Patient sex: M
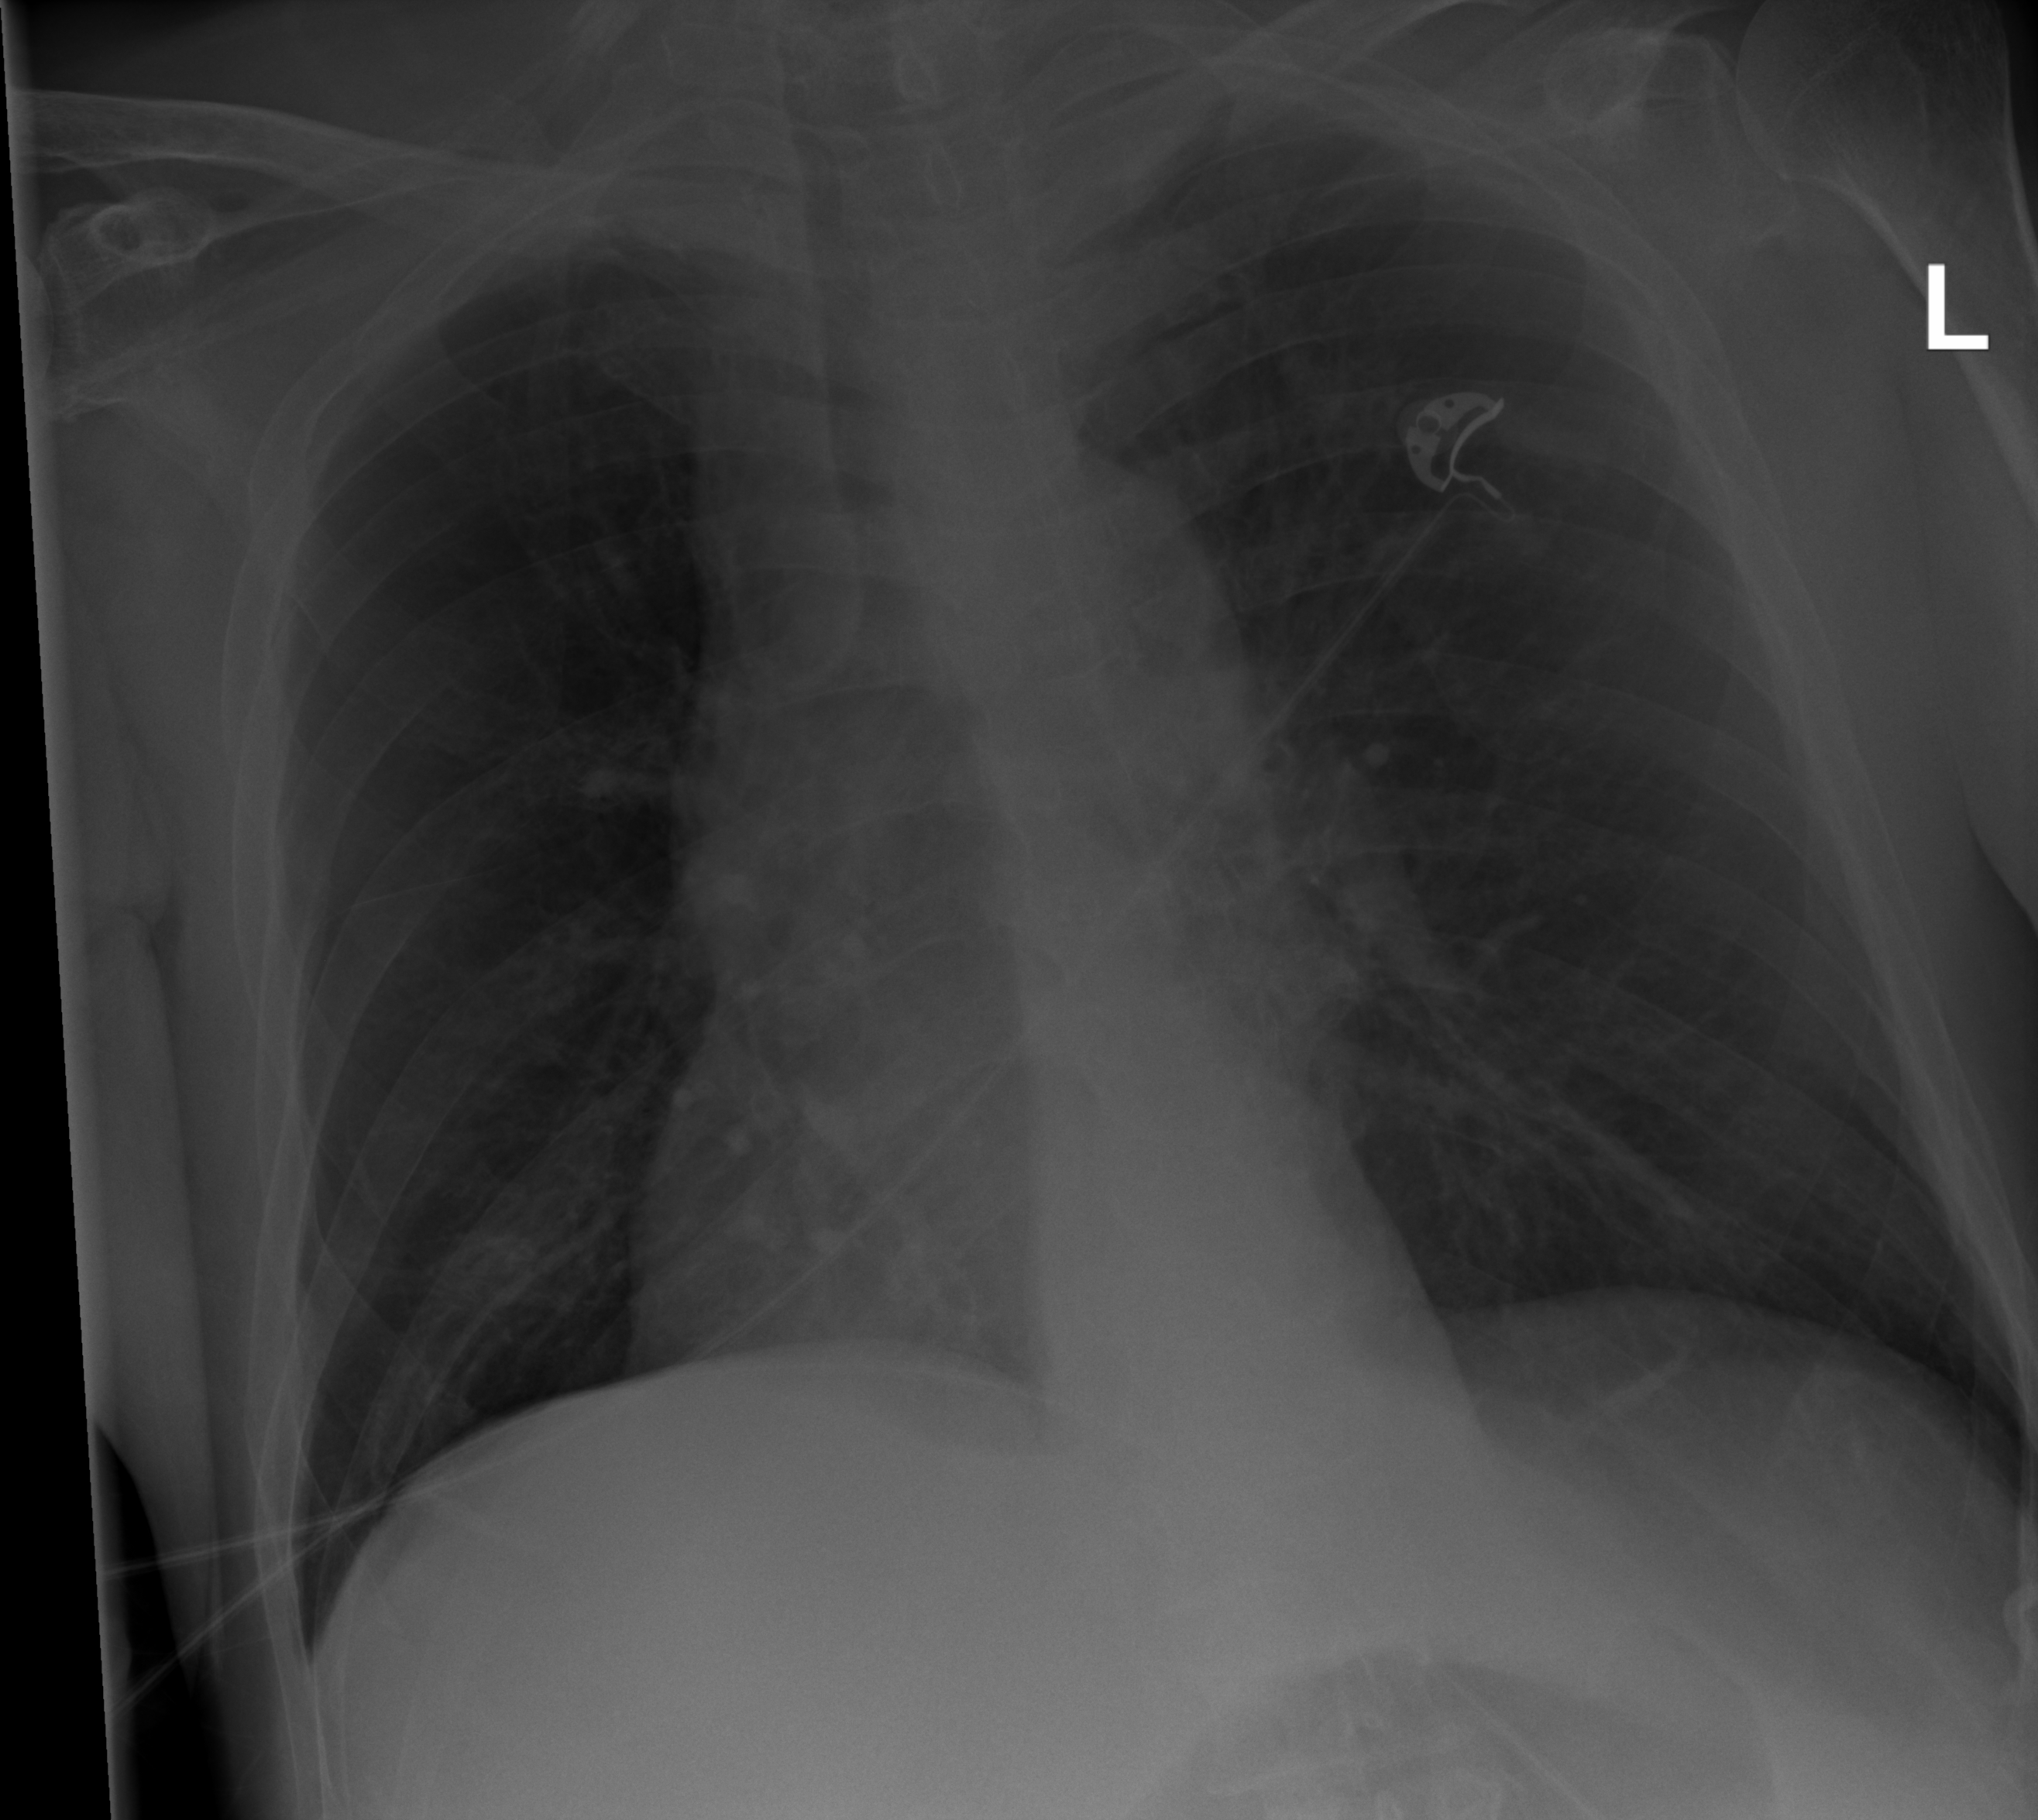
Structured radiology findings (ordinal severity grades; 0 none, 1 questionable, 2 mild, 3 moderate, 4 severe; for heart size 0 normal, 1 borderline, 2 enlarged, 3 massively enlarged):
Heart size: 2
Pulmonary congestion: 0
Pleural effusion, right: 0
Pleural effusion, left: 0
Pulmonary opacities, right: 0
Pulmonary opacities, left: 0
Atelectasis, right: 0
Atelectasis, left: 2